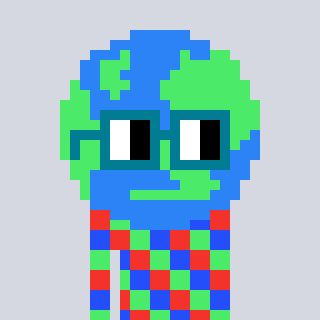
a pixel art character with square dark green glasses, a earth-shaped head and a gold-colored body on a cool background